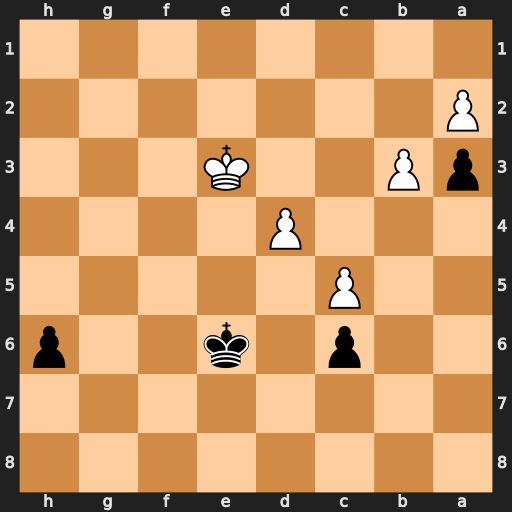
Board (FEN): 8/8/2p1k2p/2P5/3P4/pP2K3/P7/8
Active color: b
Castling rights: -
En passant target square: -
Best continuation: Kd5 b4 h5 Kf4 Kxd4 Kg5 Kc4